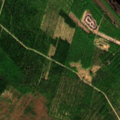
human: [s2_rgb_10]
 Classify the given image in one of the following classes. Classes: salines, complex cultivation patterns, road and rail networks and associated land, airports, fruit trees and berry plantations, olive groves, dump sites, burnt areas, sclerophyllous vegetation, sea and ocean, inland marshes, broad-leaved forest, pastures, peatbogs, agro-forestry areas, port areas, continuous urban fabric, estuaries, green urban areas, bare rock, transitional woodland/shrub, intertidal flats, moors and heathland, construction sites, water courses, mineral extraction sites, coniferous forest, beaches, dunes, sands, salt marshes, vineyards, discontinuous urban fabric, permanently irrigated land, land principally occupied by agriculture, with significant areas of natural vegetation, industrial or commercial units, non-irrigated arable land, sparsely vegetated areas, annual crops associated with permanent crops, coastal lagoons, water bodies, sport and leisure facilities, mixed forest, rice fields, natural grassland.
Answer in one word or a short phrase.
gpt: broad-leaved forest, mixed forest, water bodies